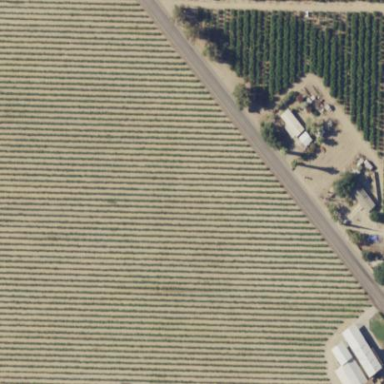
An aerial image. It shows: Vineyard where grapes are grown.